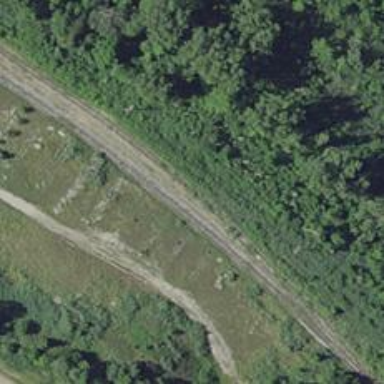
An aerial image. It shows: Disused railway siding.